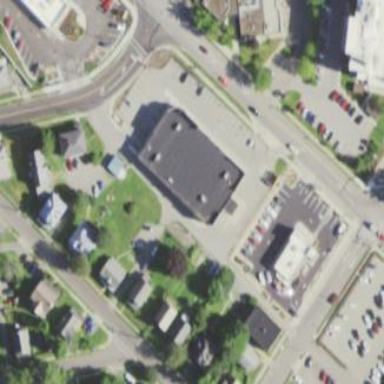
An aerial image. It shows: Building that is pharmacy providing healthcare services.